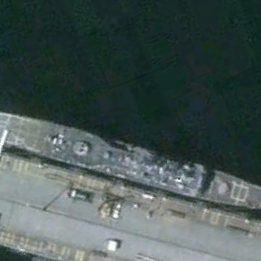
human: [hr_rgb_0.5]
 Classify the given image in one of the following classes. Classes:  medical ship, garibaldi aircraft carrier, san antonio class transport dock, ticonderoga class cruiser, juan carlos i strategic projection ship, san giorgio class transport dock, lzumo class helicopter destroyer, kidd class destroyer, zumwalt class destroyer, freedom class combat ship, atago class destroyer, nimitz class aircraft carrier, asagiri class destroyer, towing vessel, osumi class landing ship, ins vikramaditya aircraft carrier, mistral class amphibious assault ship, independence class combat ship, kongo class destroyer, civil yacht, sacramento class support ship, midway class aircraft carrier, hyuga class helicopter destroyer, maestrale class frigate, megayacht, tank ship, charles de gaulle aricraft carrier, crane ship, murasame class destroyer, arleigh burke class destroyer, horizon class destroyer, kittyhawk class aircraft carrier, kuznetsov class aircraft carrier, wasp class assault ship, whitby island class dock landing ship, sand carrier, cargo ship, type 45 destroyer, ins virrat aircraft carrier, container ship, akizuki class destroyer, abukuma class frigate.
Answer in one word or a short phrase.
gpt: Ticonderoga class cruiser